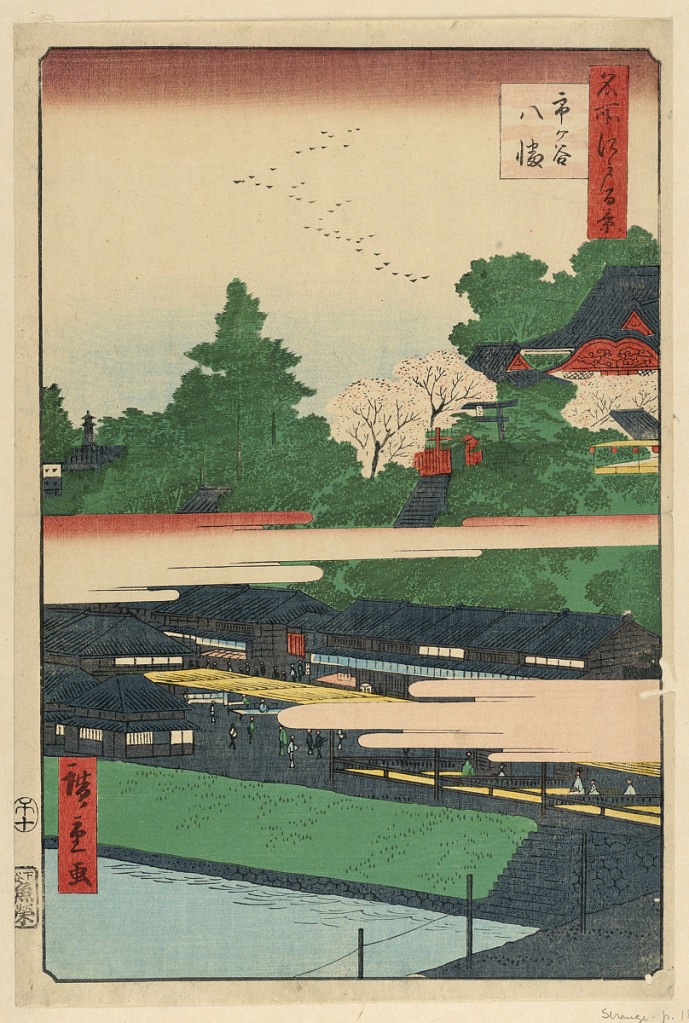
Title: Ichigaya Hachiman from the Series 100 Views of Edo
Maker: Ando Hiroshige, Japanese, 1797–1858
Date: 1858
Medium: Woodblock print in colored ink on paper
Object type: Print
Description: Pink clouds divides this print in half. The top portion consists of a peaceful and contemplative scene of the Hachiman Shrine in Ichigaya. The shrine appears among blossoming cherry blossoms and tea leaves. The lower half depicts the streets, filled with people and shopping stalls. During the mid 19th century this station was famous for its teahouses and prostitutes.